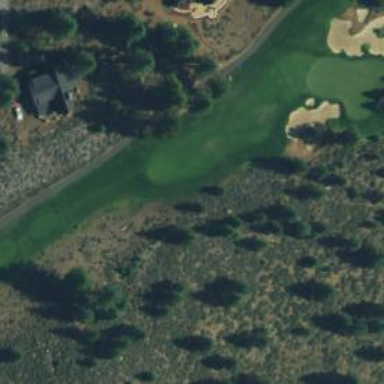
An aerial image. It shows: Area of rough grass used for golf.